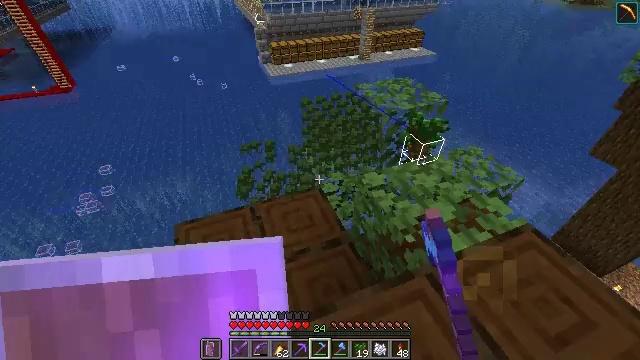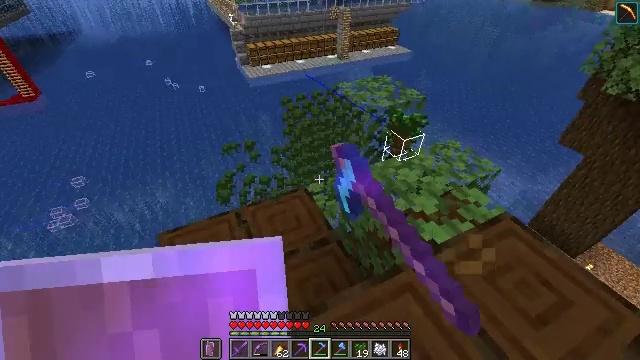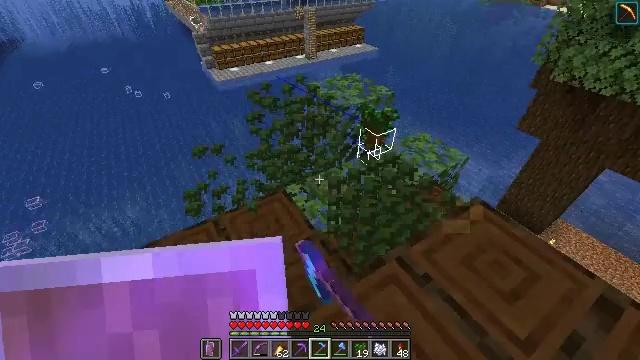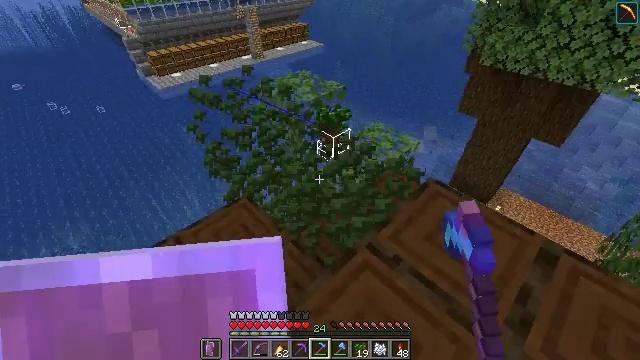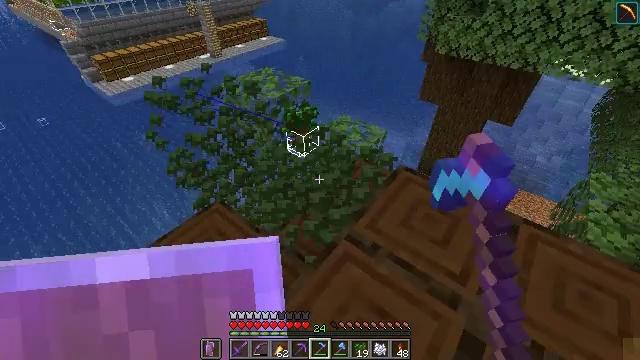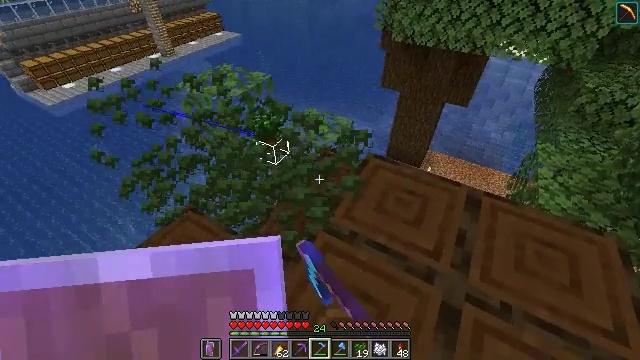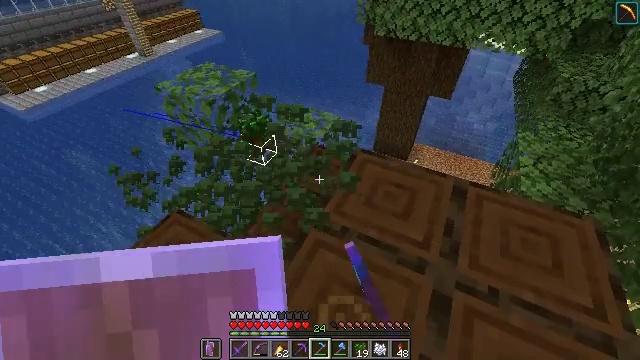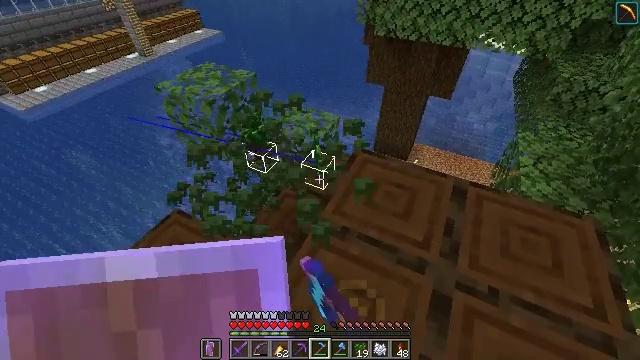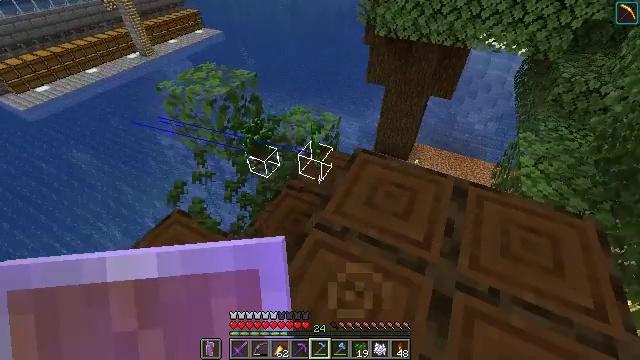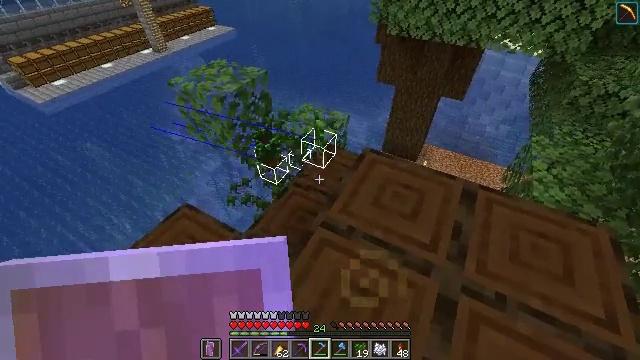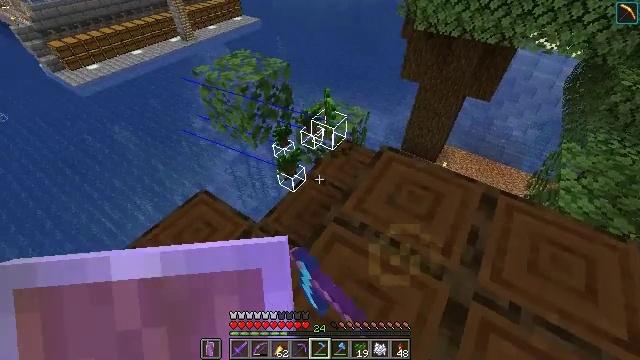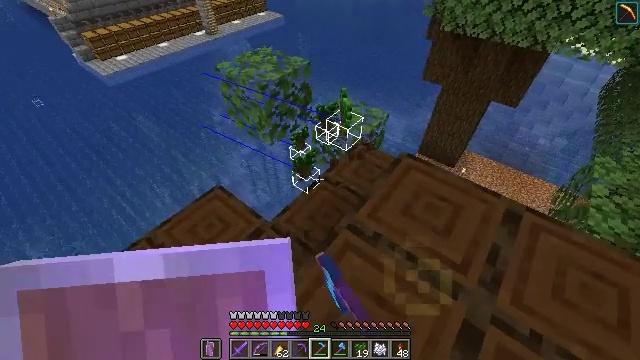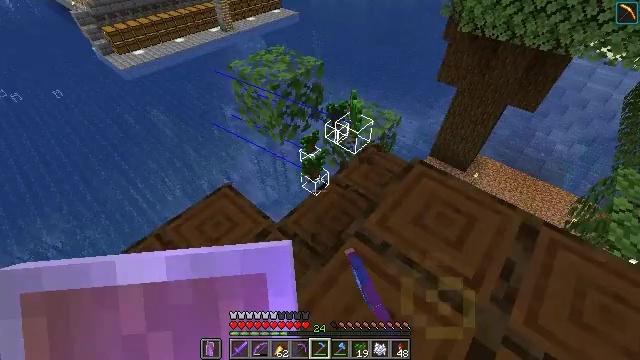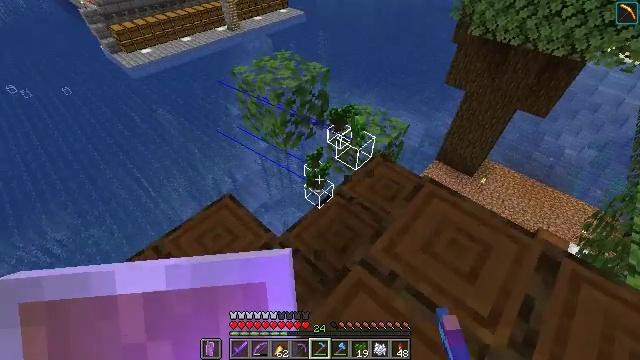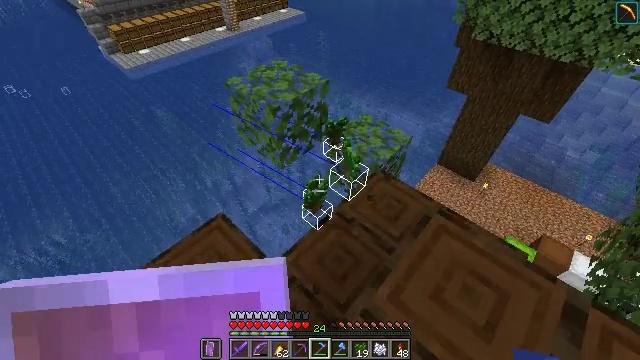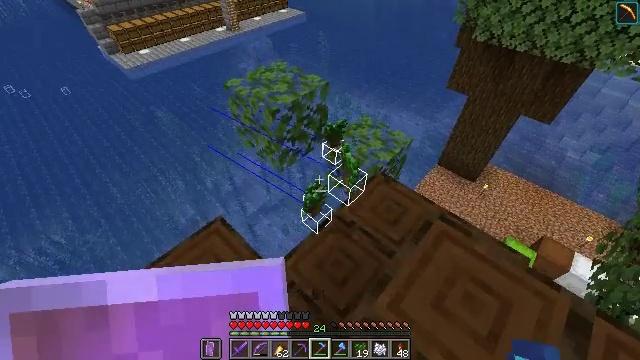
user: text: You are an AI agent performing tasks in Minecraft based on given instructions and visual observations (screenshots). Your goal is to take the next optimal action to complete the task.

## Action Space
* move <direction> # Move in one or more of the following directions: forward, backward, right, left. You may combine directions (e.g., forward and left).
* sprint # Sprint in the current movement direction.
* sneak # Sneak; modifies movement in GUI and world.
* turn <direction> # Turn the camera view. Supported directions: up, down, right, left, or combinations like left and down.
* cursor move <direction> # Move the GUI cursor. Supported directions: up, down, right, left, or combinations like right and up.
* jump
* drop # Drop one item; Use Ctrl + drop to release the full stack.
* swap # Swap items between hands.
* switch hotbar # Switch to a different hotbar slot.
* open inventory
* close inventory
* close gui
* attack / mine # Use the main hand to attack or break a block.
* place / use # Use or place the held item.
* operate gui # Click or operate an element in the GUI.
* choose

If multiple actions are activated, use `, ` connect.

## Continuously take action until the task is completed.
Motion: motion action
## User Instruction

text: Mine dark oak leaves from the tree.
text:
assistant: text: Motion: turn right, attack / mine
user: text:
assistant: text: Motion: turn right, attack / mine
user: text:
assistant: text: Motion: turn right, attack / mine
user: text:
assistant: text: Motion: turn right, attack / mine
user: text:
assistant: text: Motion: turn right and down, attack / mine
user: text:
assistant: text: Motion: turn right, attack / mine
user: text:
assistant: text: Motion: attack / mine
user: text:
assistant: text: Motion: attack / mine
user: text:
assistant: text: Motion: turn left, attack / mine
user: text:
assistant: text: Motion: turn left and down, attack / mine
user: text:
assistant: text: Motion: move forward, turn left, attack / mine
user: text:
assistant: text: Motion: move forward, turn left, attack / mine
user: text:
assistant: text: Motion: move forward, turn left, attack / mine
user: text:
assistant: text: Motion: move forward, attack / mine
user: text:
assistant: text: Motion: move forward, attack / mine
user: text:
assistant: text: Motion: move forward, attack / mine
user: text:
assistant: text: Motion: move forward, attack / mine
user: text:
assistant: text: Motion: attack / mine
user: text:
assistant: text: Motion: attack / mine
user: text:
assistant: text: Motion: attack / mine
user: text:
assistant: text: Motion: attack / mine
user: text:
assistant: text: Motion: attack / mine
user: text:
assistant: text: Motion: turn left, attack / mine
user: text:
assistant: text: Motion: turn left, attack / mine
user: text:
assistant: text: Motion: turn left, attack / mine
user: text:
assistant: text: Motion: turn left, attack / mine
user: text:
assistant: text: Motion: attack / mine
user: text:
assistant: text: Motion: turn right and up, attack / mine
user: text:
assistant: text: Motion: turn right and up, attack / mine
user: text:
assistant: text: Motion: turn up, attack / mine